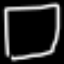
Label: square